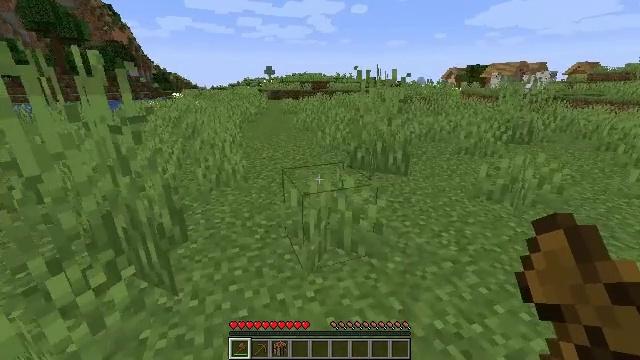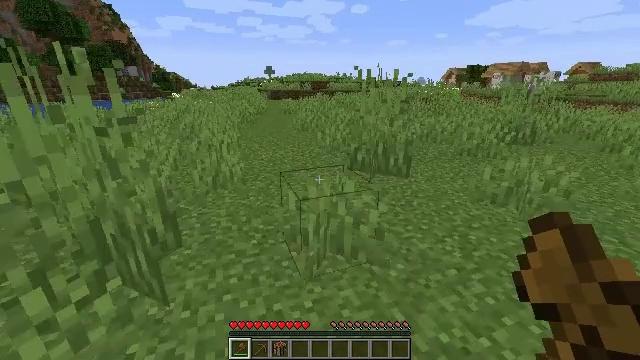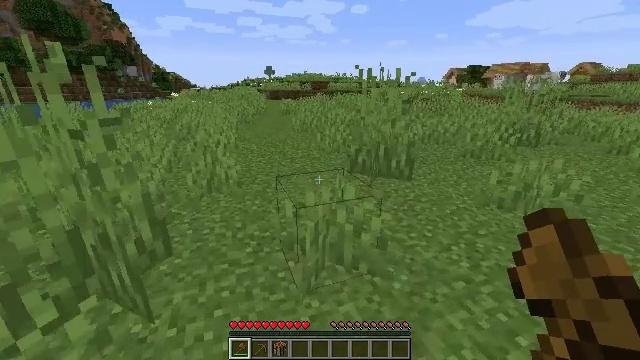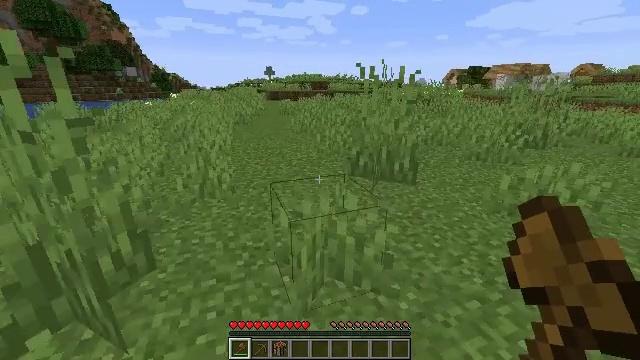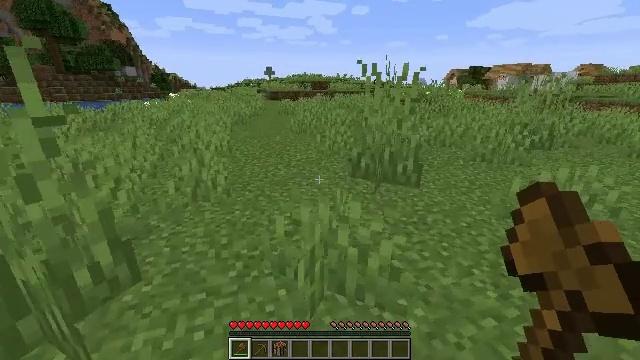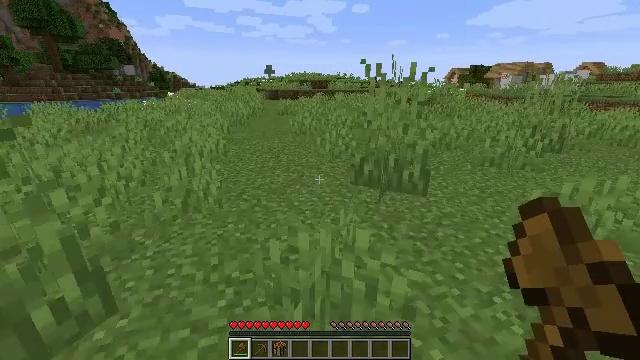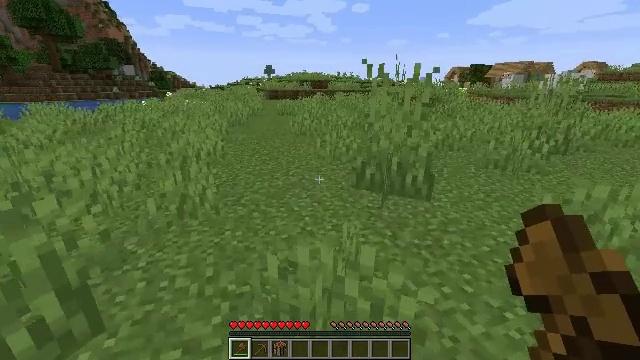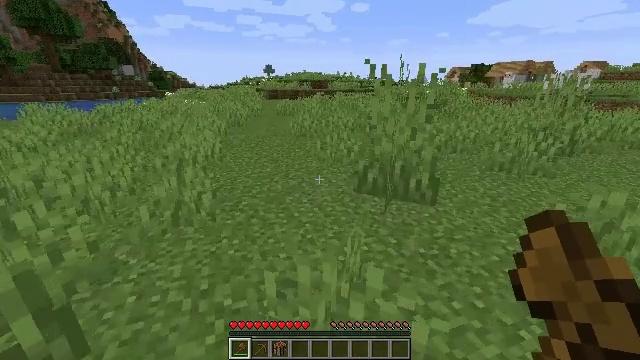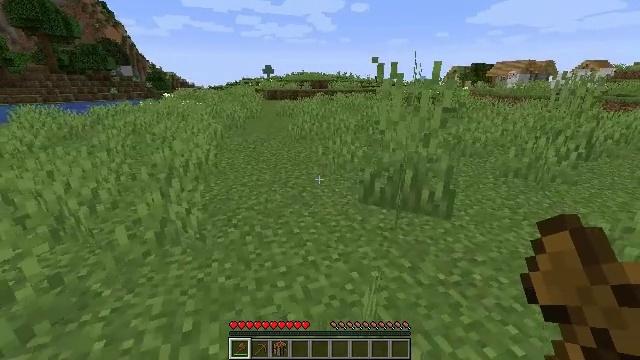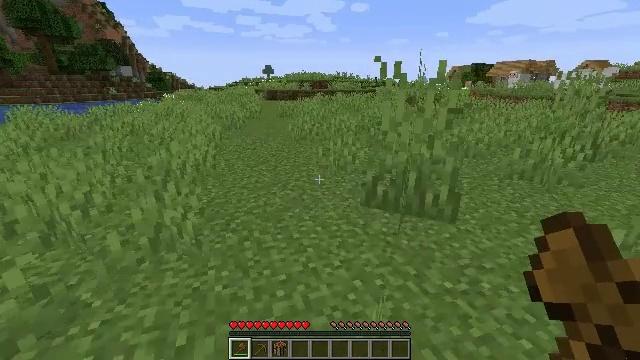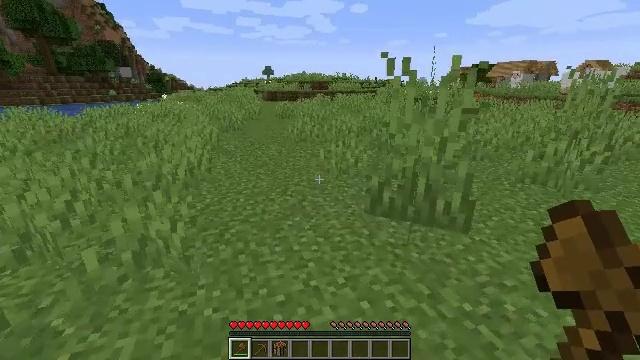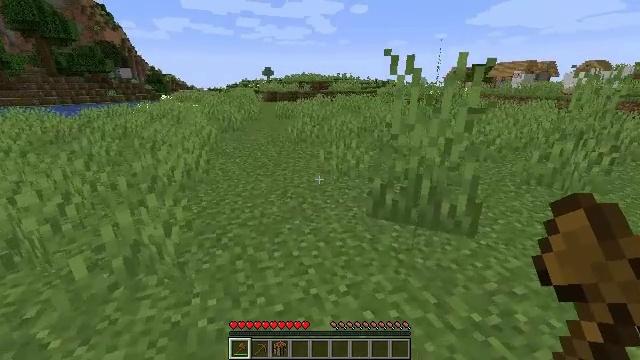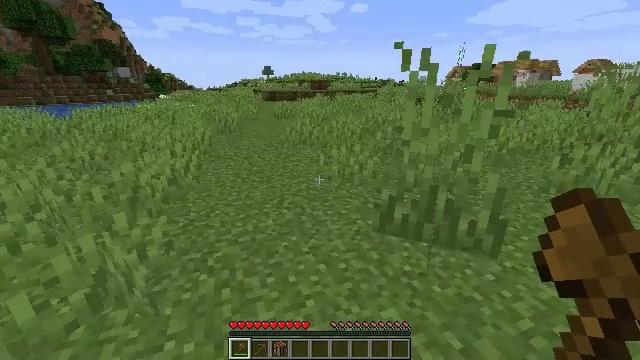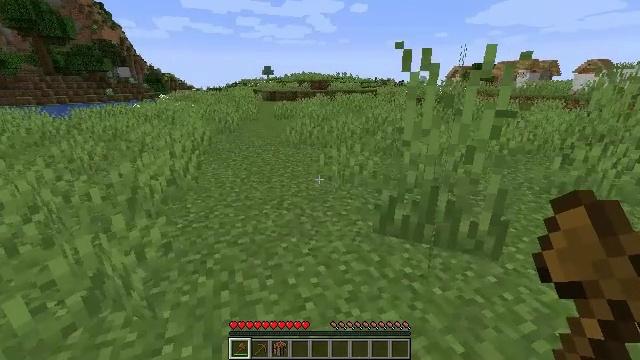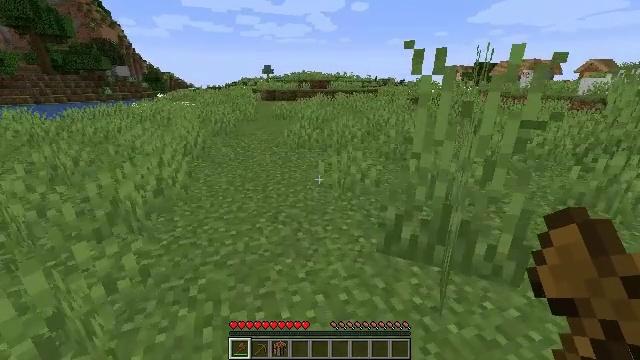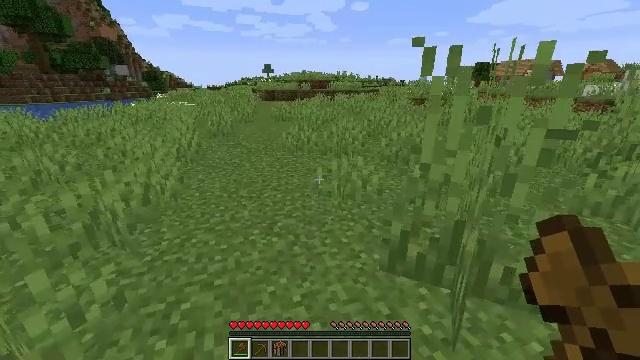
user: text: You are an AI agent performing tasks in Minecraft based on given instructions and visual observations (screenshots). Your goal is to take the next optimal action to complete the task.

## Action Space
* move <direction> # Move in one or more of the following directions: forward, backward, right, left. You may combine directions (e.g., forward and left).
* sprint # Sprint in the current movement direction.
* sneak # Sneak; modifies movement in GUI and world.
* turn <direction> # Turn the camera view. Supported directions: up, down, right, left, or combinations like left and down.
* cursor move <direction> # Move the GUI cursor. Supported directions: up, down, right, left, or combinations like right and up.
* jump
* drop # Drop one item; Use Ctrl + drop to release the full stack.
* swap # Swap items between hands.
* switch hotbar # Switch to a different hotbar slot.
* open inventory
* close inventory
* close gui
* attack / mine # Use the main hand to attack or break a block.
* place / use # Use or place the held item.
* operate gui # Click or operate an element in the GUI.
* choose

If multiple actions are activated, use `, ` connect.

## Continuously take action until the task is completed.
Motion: motion action
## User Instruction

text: Gather sugar cane for crafting.
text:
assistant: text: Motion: move forward
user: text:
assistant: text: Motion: move forward
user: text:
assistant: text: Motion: move forward
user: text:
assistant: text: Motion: move forward
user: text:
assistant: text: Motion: move forward
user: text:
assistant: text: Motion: move forward
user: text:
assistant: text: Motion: move forward
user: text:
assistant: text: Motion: move forward
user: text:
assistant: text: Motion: move forward
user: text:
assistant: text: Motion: move forward
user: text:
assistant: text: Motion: move forward
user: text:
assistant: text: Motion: move forward
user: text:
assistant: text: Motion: move forward
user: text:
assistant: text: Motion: move forward
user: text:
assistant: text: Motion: move forward
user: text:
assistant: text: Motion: move forward
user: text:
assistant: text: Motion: move forward
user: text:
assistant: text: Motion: move forward
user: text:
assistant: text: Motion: move forward, sprint
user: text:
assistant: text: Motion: move forward, sprint
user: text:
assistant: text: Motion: move forward, sprint
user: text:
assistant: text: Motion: move forward, sprint
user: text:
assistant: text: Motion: move forward, sprint
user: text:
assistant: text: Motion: move forward, sprint
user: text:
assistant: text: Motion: move forward, sprint
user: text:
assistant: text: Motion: move forward, sprint, turn right and up
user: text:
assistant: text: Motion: move forward, sprint, turn right and up
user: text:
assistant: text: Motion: move forward, sprint, turn up
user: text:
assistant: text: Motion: move forward, sprint, turn up
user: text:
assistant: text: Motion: move forward, sprint